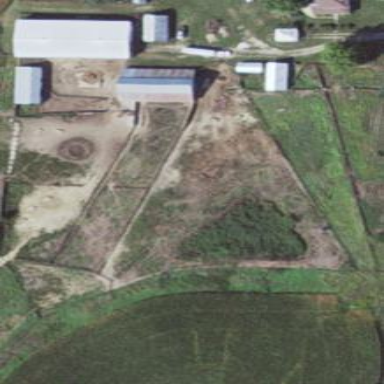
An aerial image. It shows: Farmyard area.